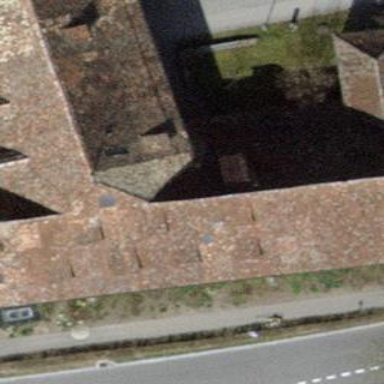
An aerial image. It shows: Building with gabled roof. The roof is covered with roof tiles and oriented across the structure.